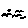
Label: bird